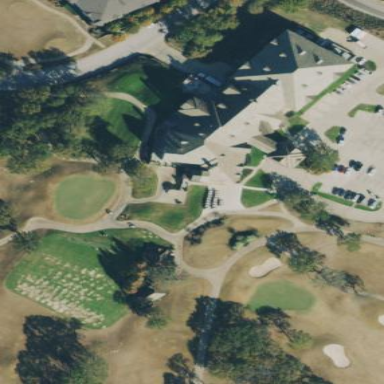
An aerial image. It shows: Tan building located on golf course.